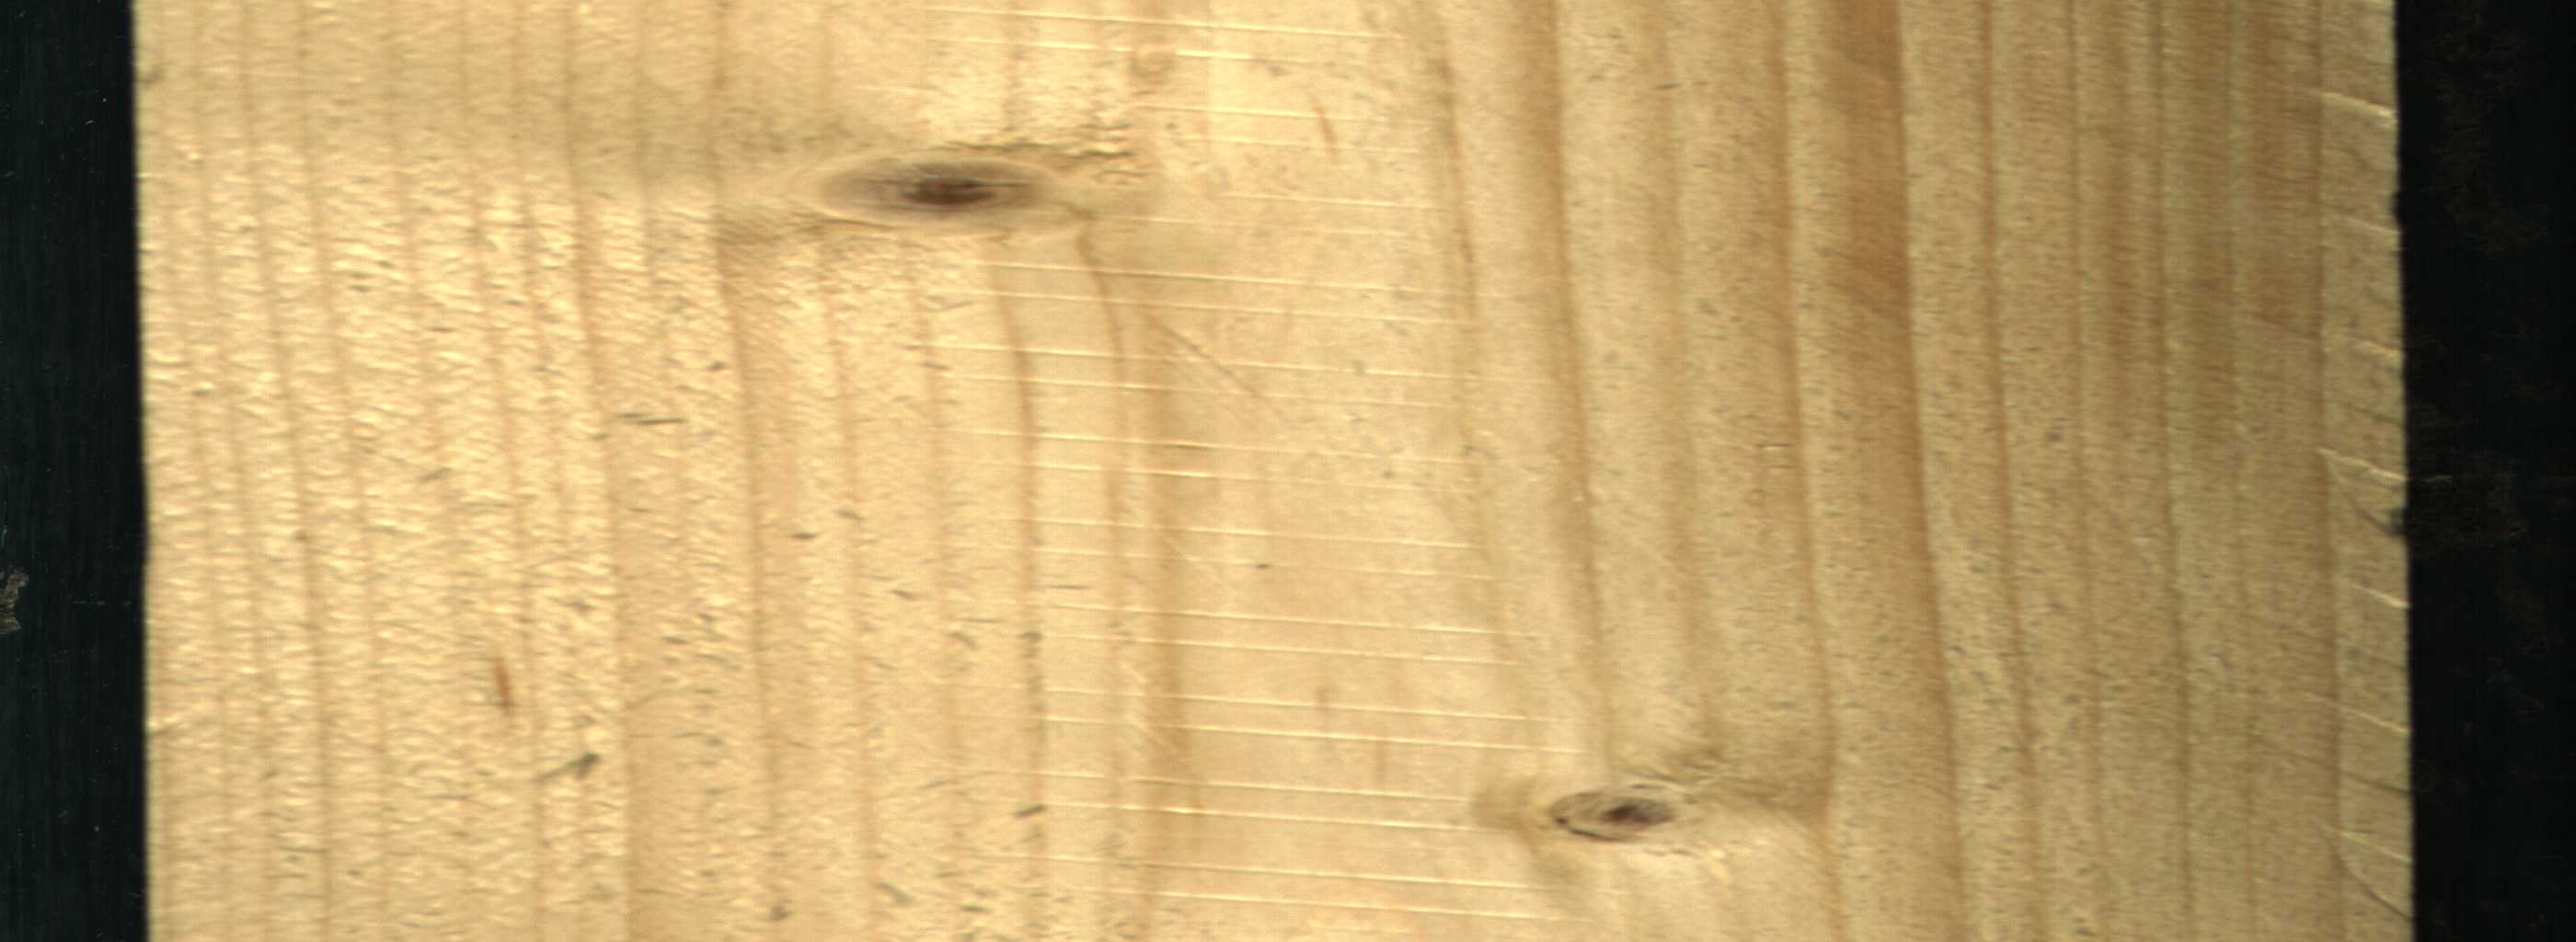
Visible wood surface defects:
Live_Knot
Live_Knot